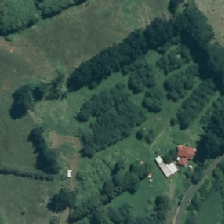
Land cover: low_producing_grassland